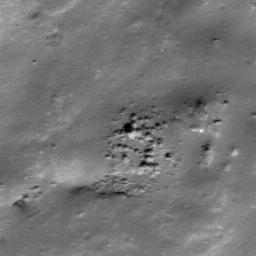
Pit: Tycho 6
Host crater: Tycho
Host type: impact_melt
Lunar coordinates: latitude -42.889, longitude 349.33